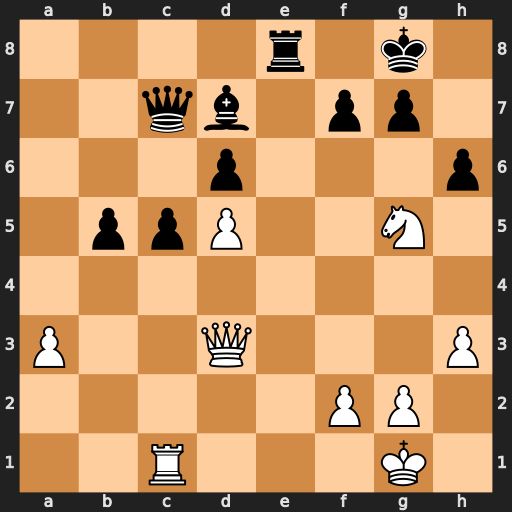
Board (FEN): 4r1k1/2qb1pp1/3p3p/1ppP2N1/8/P2Q3P/5PP1/2R3K1
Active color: w
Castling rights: -
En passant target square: -
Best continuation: Qh7+ Kf8 Qh8+ Ke7 Re1+ Be6 Qxg7